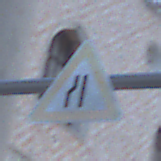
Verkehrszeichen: EinseitigVerengteFahrbahnLinks
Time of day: Dawn
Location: Outdoor (Urban)
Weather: Clear
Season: NotSpecified
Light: Natural